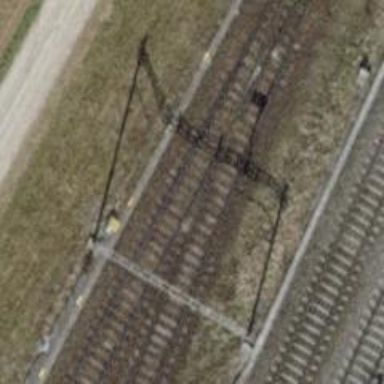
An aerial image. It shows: Single-track railway siding with electrified contact lines.